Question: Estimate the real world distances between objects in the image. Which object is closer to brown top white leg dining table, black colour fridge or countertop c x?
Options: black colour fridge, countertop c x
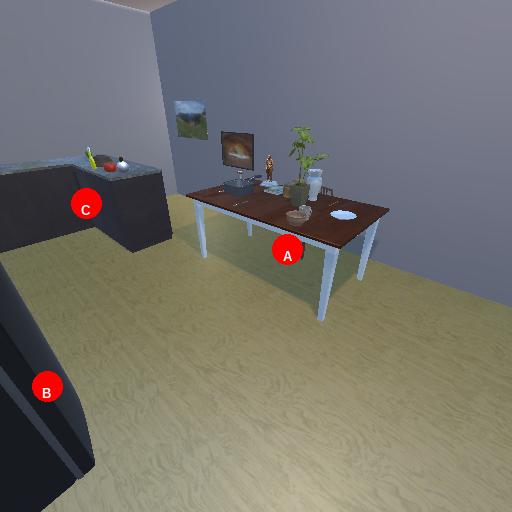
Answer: black colour fridge